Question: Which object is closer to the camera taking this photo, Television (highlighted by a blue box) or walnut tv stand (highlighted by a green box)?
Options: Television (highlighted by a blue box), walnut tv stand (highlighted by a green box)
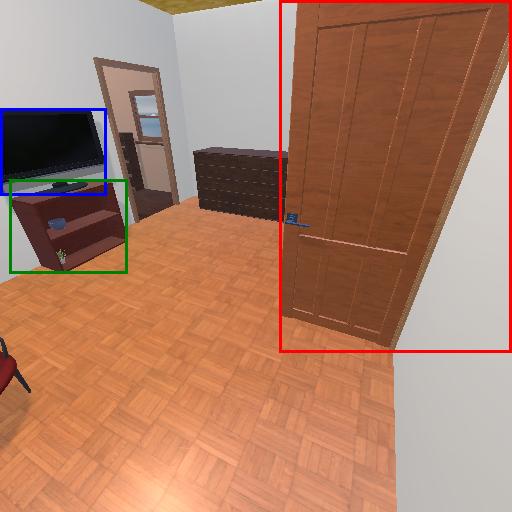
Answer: Television (highlighted by a blue box)